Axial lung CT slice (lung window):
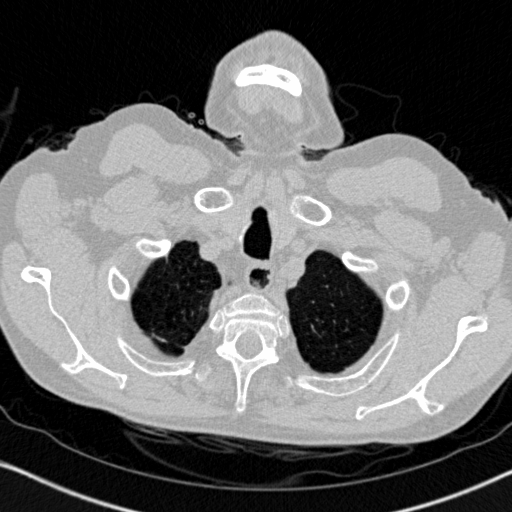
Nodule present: no